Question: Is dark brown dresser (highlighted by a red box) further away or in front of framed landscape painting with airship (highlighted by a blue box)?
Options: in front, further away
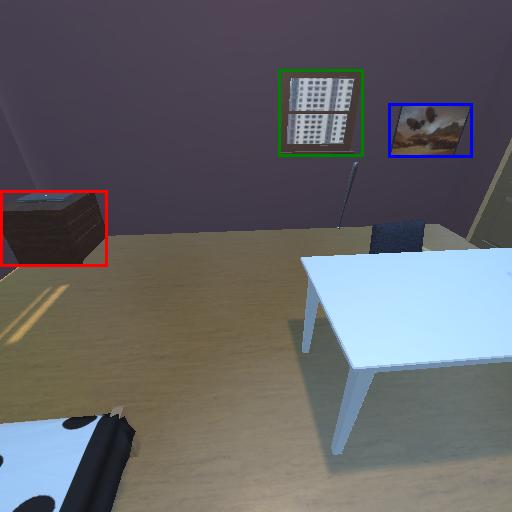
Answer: in front